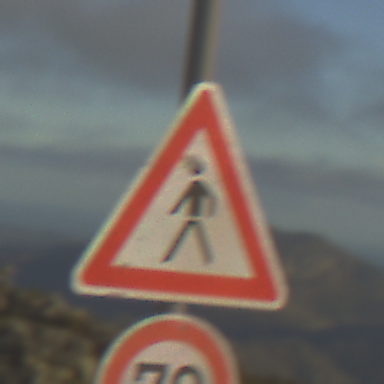
Verkehrszeichen: FussgaengerRechts
Zusatzzeichen unten: Geschwindigkeit70
Umgebung: Outdoor, Nature
Tageszeit: SunriseSunset
Wetter: PartlyCloudy
Licht: Natural
Jahreszeit: NotSpecified
Kontrast: HighContrast